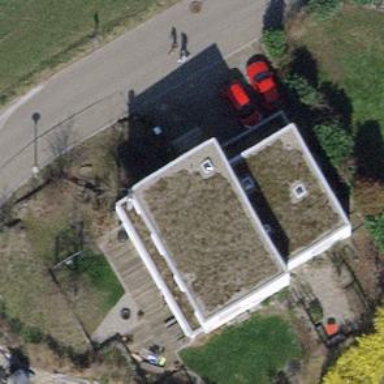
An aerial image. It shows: Simple house.